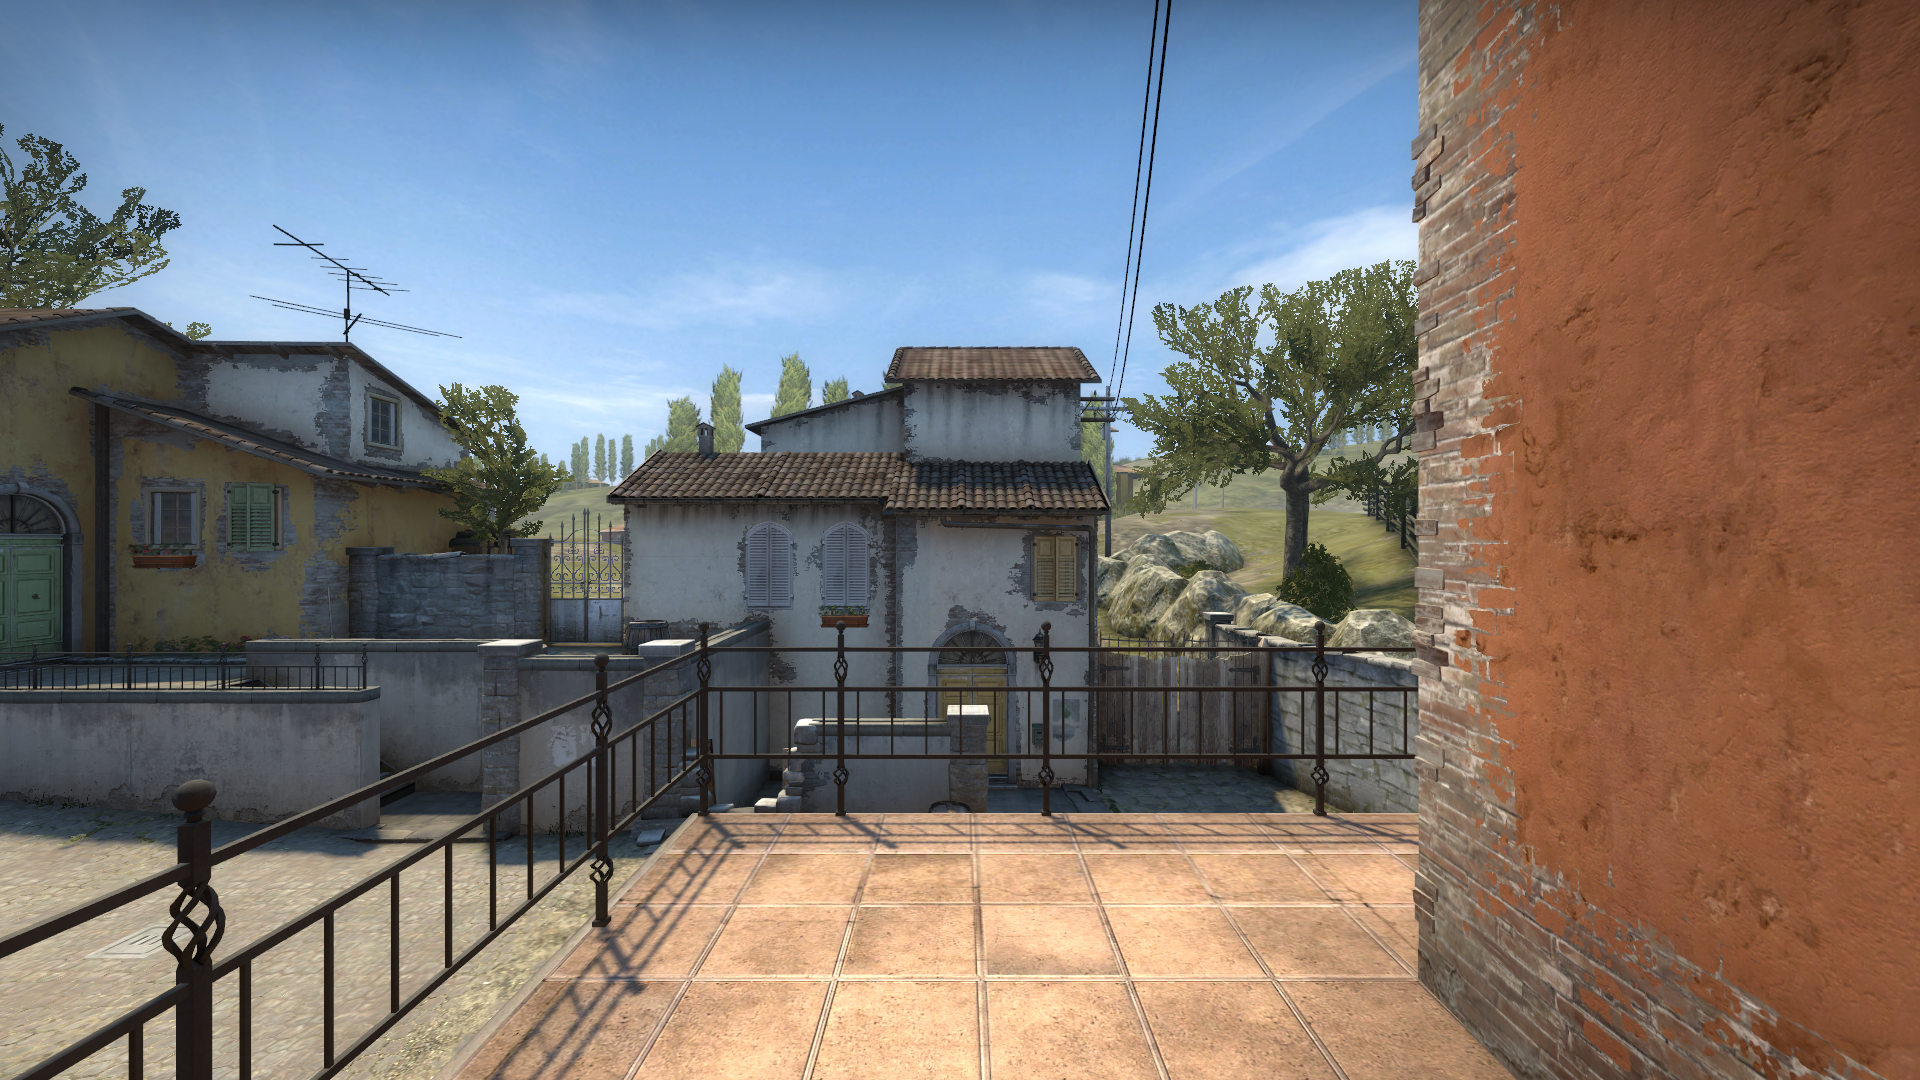
Map: de_inferno